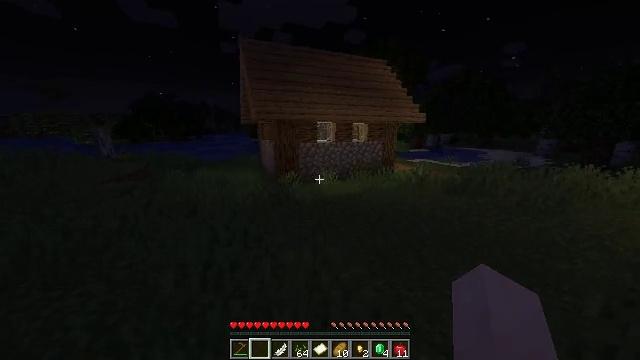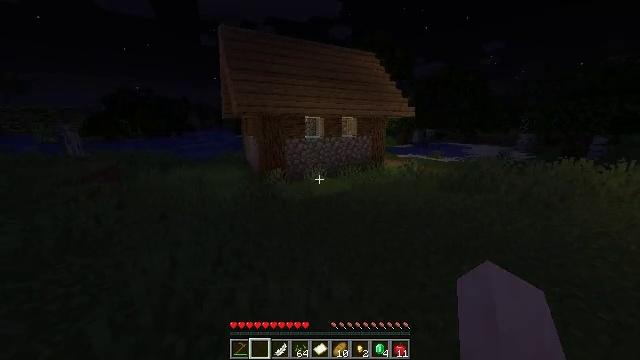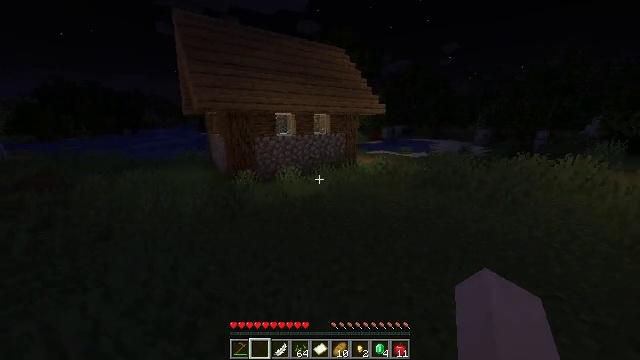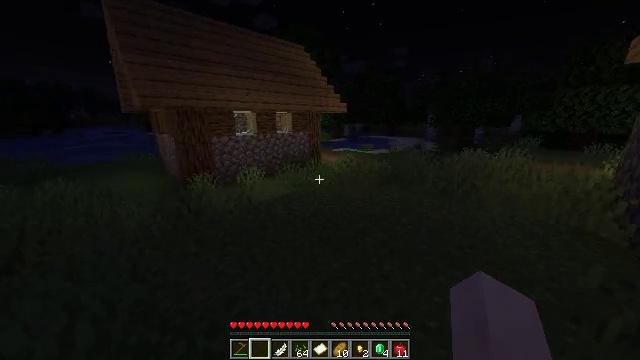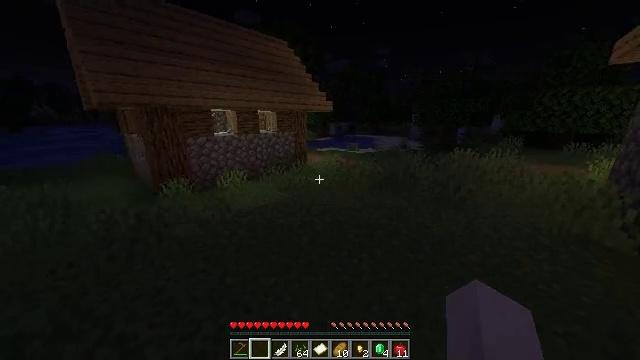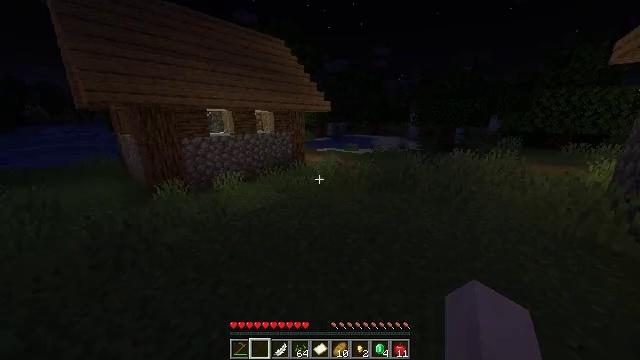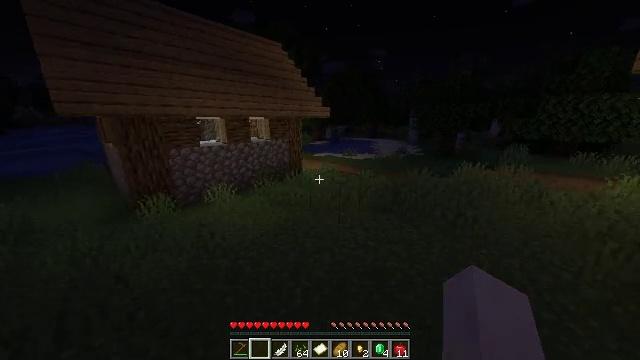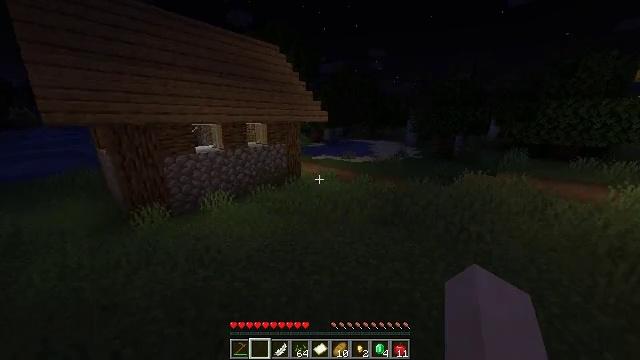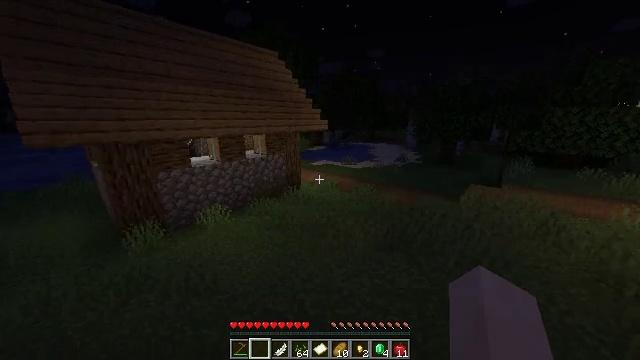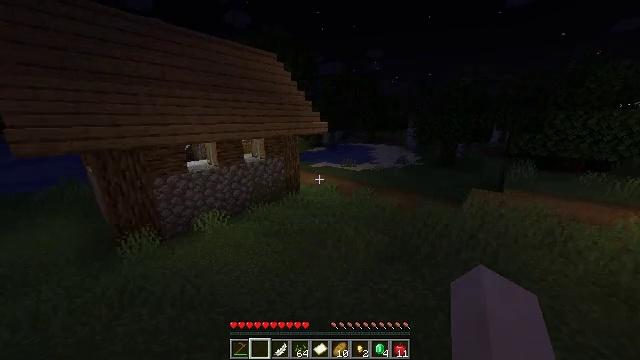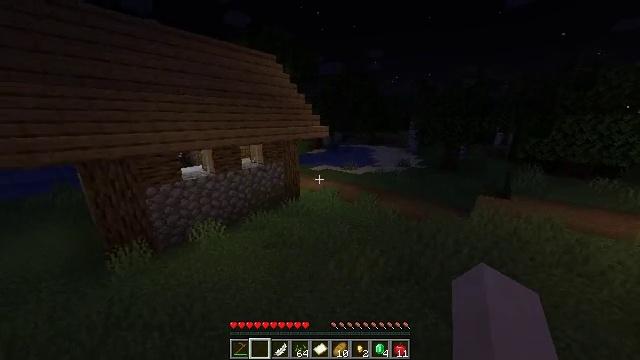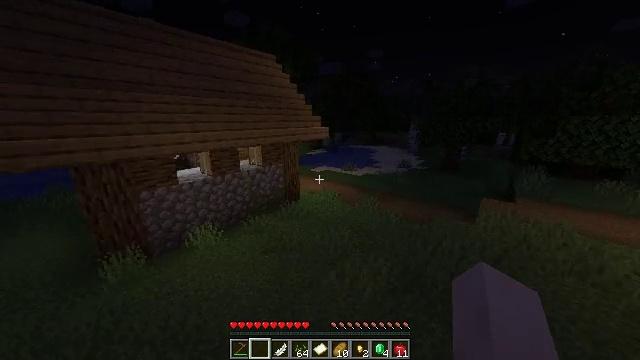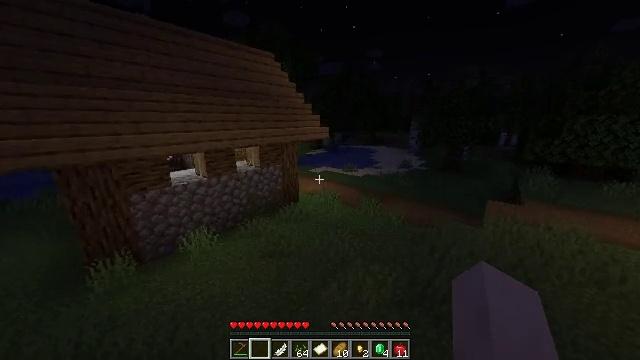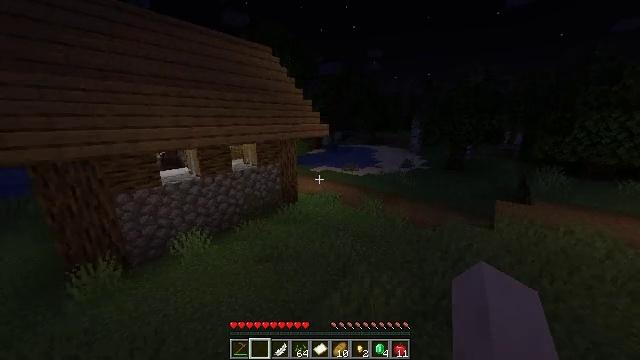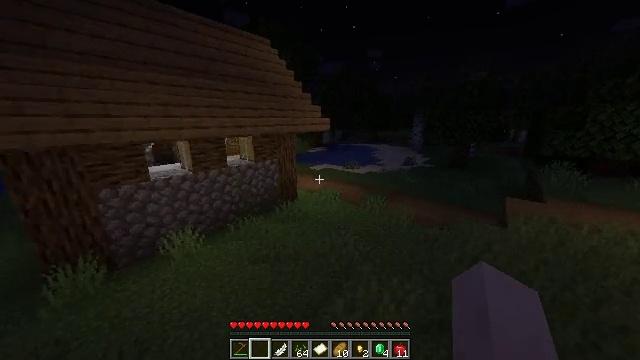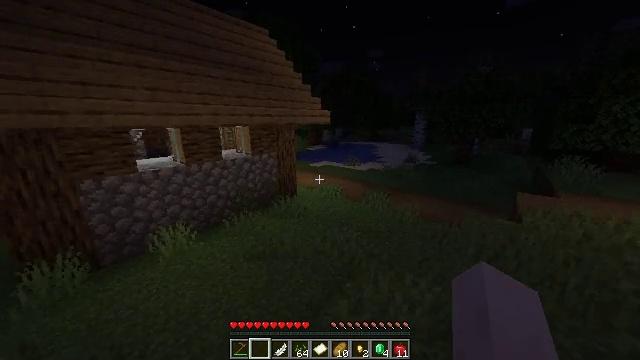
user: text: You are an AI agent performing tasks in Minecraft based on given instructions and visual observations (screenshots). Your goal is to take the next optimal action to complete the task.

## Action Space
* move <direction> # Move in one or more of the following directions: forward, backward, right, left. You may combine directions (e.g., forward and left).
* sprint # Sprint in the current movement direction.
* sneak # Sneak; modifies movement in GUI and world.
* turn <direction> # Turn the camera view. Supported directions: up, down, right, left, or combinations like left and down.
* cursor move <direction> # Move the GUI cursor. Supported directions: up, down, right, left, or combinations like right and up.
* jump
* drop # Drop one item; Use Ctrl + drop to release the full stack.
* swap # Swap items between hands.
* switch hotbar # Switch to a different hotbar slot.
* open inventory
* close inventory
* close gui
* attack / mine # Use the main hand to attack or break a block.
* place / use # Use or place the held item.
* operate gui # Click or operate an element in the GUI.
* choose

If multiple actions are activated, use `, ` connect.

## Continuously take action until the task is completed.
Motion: motion action
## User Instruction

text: Break the oak door to remove it.
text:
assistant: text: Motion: move forward, turn right
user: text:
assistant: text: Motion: move forward, turn right
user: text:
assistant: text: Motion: move forward, turn right
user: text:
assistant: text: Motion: move forward, turn right
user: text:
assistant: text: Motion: move forward
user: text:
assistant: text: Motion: move forward, jump
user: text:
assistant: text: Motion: move forward, jump
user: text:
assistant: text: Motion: move forward, jump
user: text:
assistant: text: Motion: move forward, jump
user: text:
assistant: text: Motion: move forward, jump
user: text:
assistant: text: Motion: move forward, jump
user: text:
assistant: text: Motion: move forward
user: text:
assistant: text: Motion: move forward
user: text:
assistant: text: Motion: move forward
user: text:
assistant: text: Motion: move forward
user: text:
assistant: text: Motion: move forward
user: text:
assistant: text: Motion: move forward
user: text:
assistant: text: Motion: move forward
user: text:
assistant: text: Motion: move forward
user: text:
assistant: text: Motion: move forward
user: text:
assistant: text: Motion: move forward, jump
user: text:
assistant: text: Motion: move forward, jump
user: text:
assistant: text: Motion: move forward, jump
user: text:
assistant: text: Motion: move forward, jump
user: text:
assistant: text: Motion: move forward, jump
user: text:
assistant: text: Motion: move forward
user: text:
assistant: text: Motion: move forward
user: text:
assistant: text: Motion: move forward
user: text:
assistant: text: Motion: move forward
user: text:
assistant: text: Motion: move forward